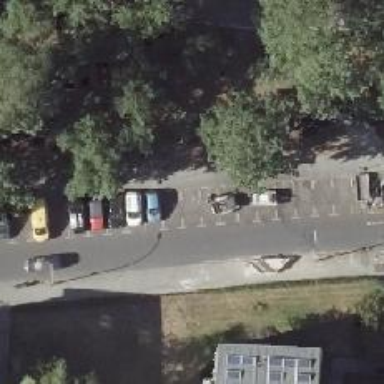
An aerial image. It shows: Parking lane.